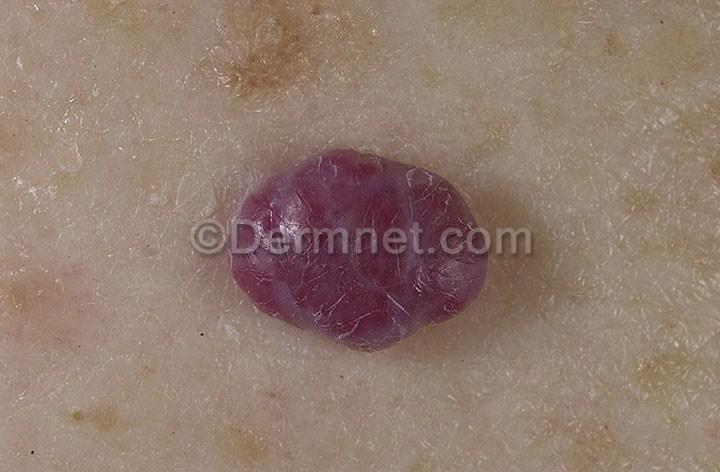
Disease: Vascular Tumors